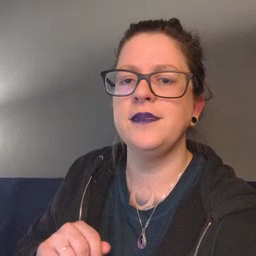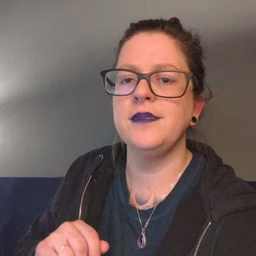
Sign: potty